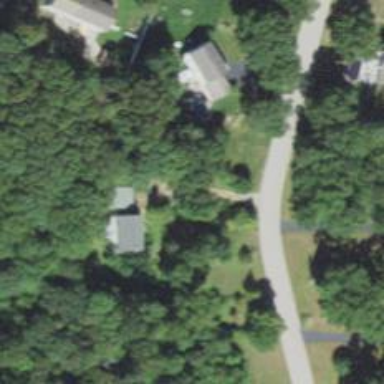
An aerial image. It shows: Residential driveway designated as service road.